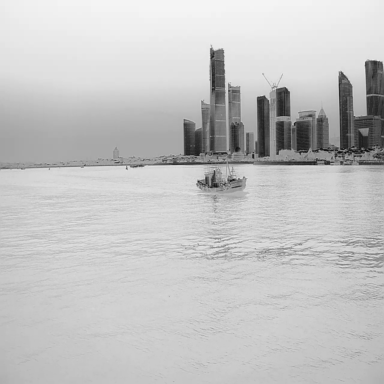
There are two objects shown in the infrared image, including a bulk_carrier, and a container_ship.